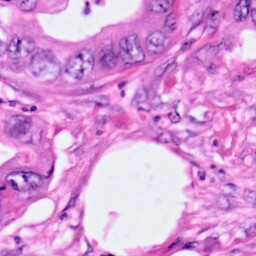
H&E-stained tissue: Pancreatic